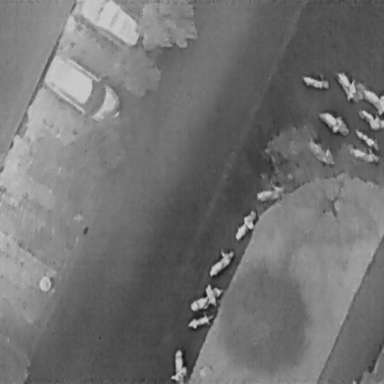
There are 14 Bicycles in the infrared image.